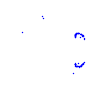
Particle: kaon